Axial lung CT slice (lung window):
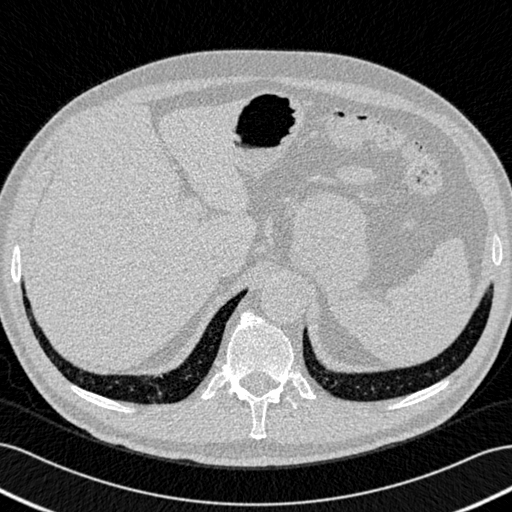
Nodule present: no